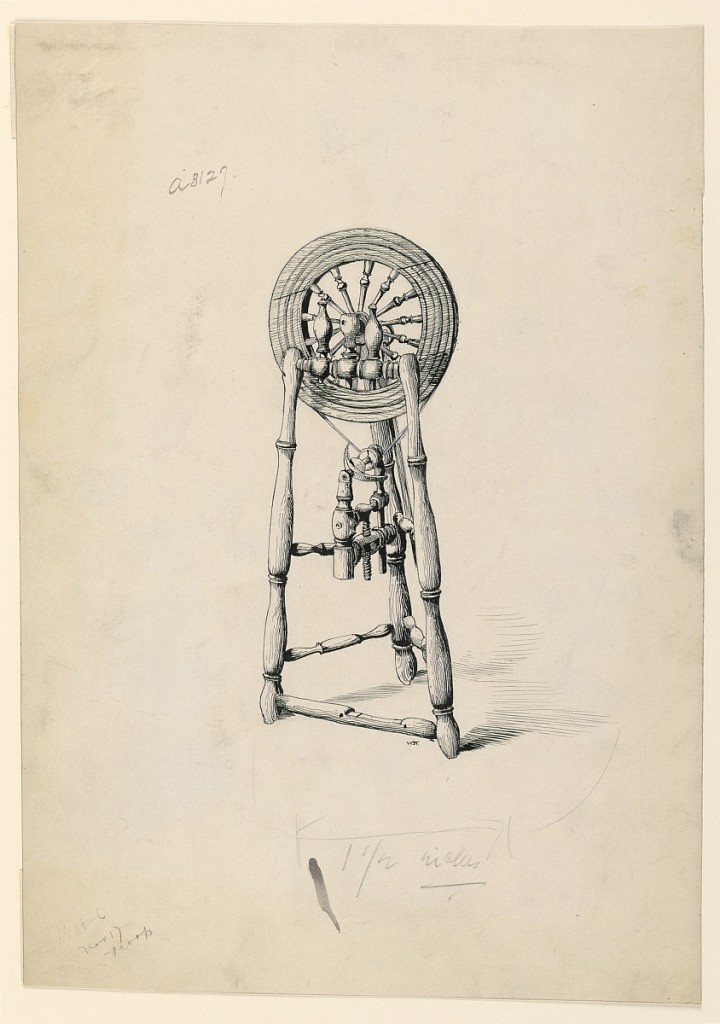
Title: Irish Immigrant's Flax-Wheel
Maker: W. J. Fenn, American, 1862–1961
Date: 1885
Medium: Pen and ink on illustration board
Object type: Drawing
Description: Illustration of a wooden flax-wheel.